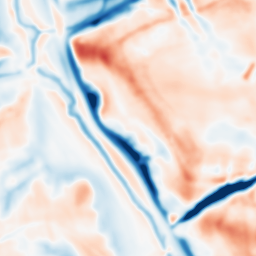
Category: multiscale
Decomposition family: dog_multiscale
Decomposition parameters: sigma_ratio: 1.4
n_scales: 5
base_sigma: 2
Upsampling method: bicubic_16x
Upsampling parameters: scale: 16
Upsampling scale: 16